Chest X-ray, PA view. Patient: 50 years old, sex M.
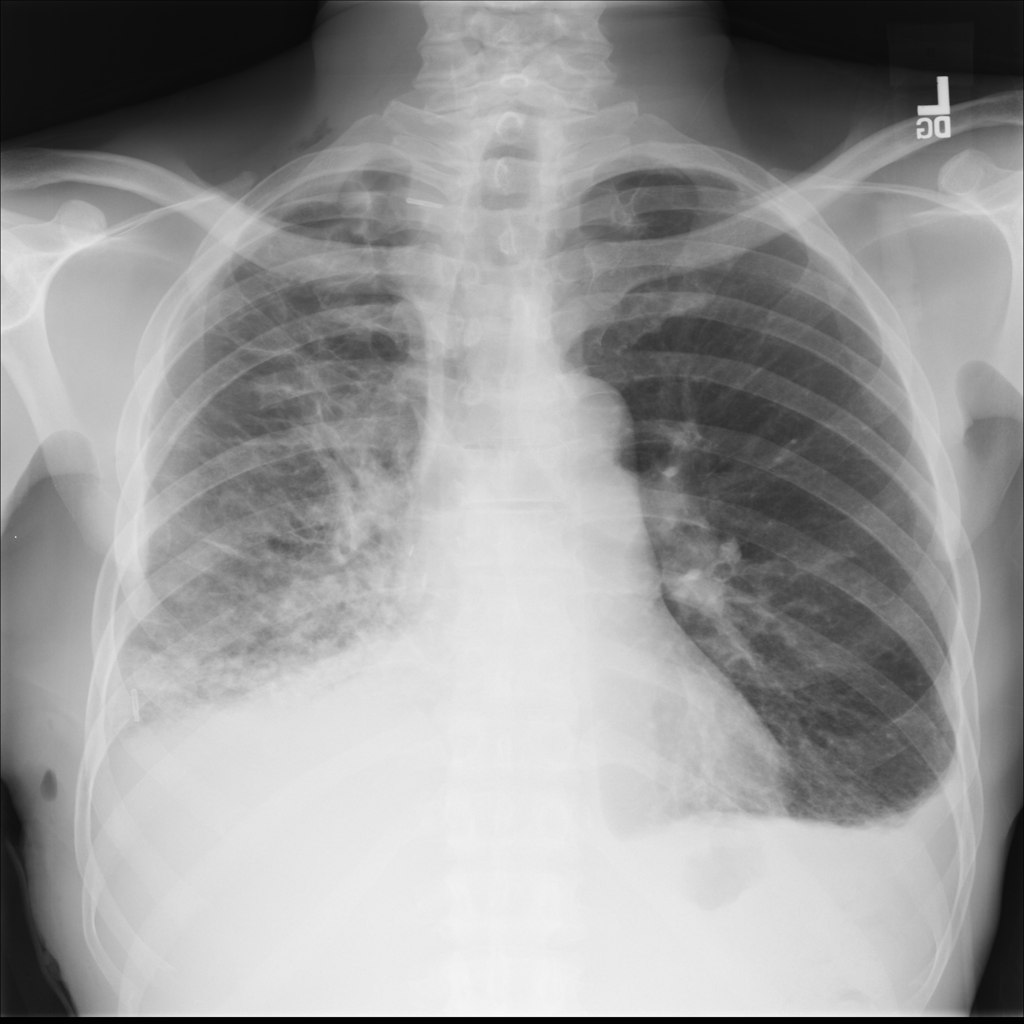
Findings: Effusion, Infiltration